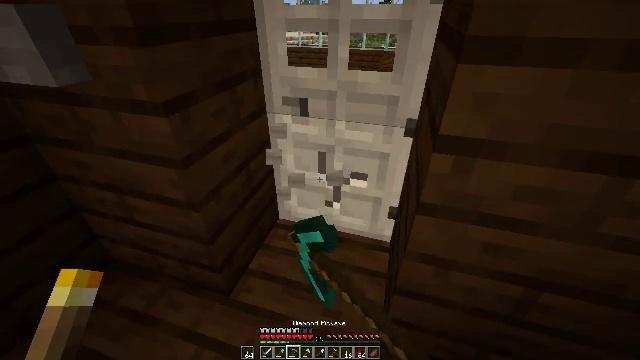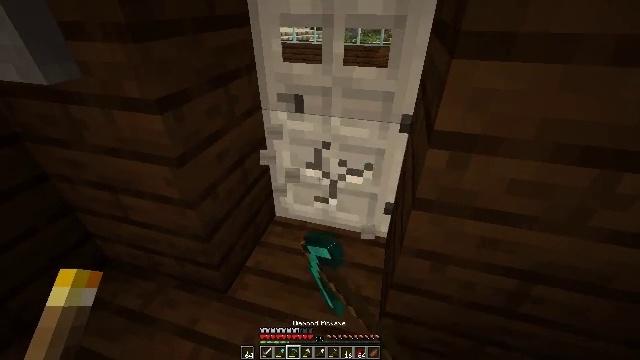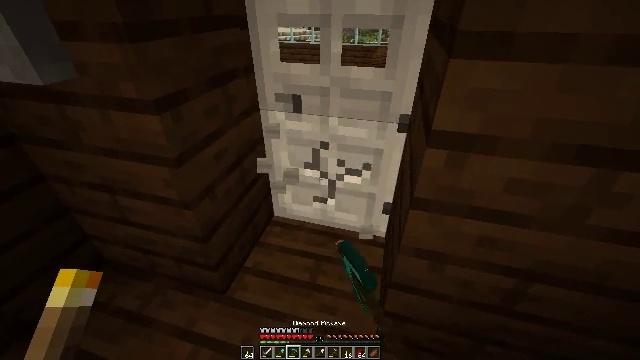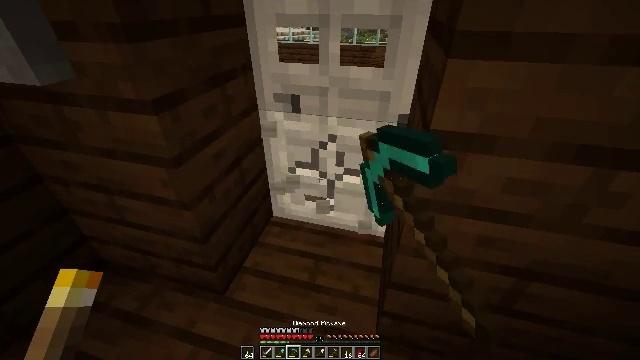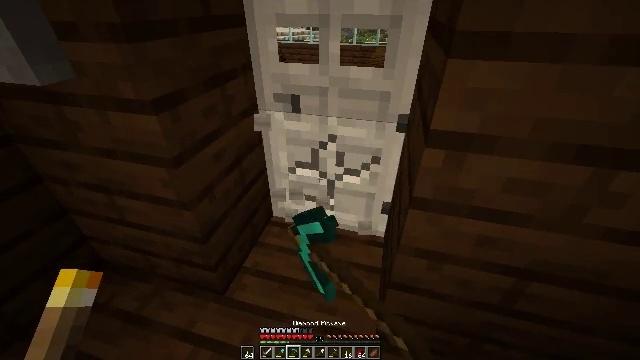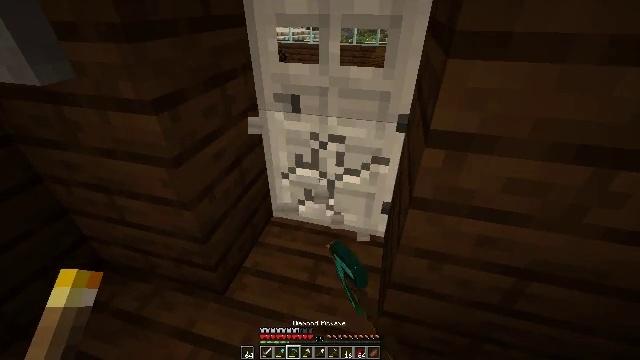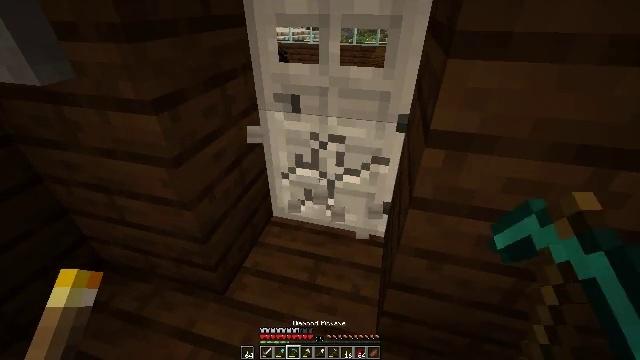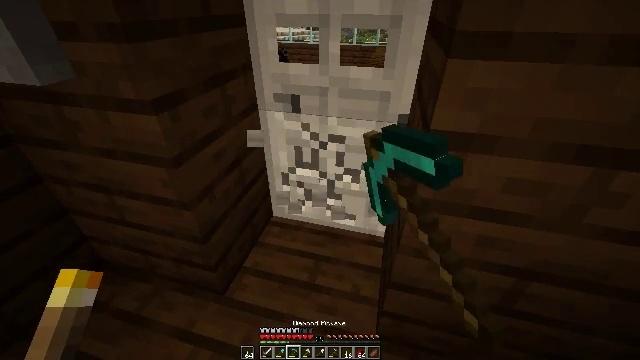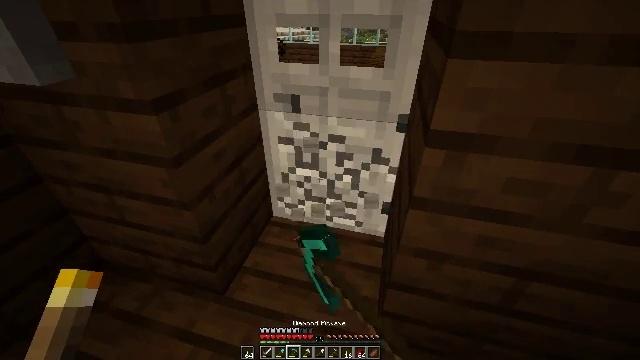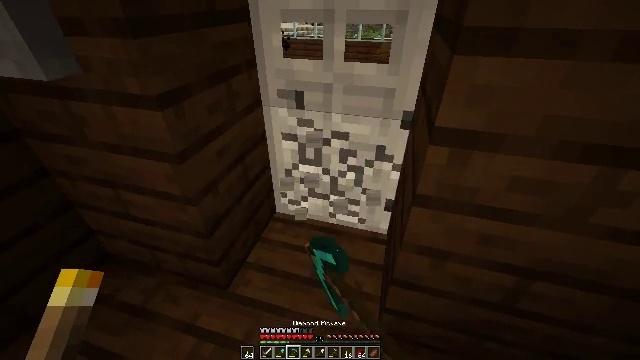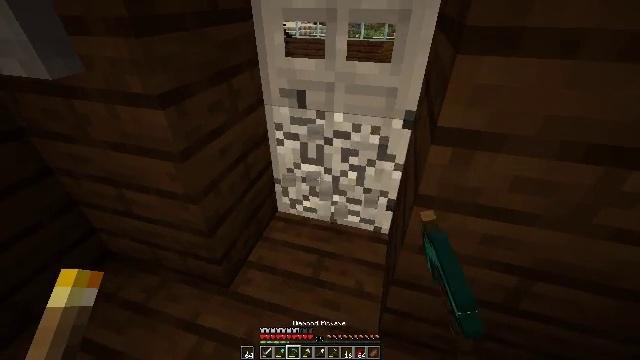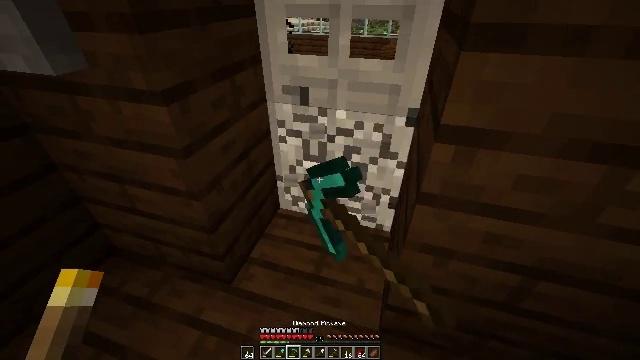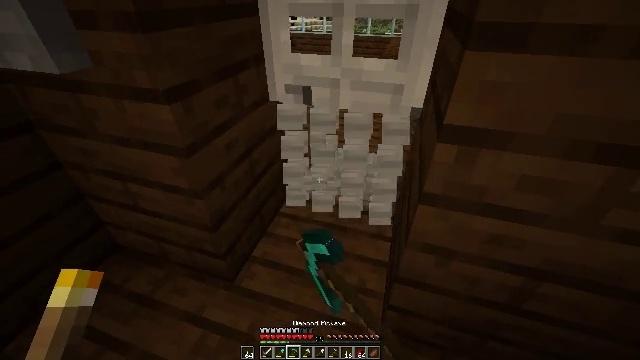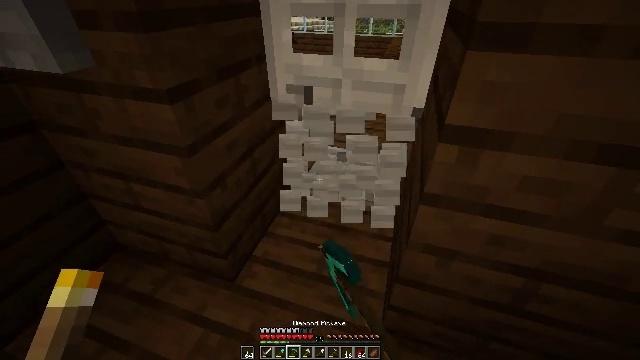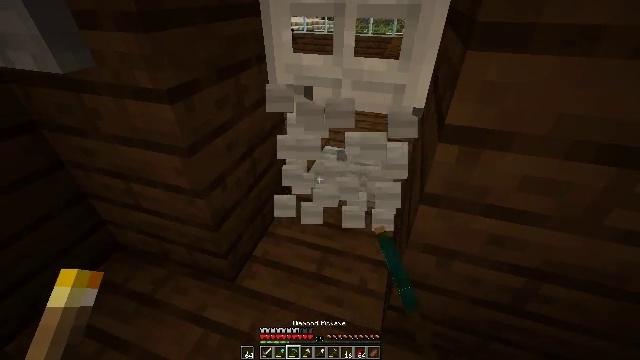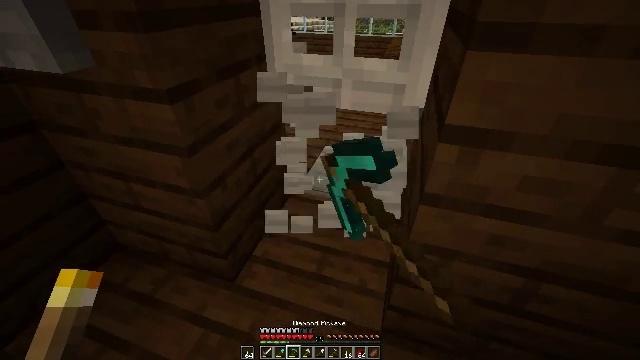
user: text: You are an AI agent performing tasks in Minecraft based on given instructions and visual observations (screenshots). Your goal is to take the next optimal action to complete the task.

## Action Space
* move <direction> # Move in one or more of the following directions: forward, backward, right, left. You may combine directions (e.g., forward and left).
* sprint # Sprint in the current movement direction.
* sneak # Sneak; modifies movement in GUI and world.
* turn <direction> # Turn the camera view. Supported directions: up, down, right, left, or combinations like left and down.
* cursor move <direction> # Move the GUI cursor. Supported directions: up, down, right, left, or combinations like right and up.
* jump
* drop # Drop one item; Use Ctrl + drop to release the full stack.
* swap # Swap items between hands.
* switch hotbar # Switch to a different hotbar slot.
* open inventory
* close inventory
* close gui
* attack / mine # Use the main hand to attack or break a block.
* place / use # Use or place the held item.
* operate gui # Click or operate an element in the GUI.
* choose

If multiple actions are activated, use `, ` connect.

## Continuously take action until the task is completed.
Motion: motion action
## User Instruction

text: Left click on the iron door to break it.
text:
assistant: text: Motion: turn right, attack / mine
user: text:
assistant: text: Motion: attack / mine
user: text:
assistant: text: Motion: attack / mine
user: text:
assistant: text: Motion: attack / mine
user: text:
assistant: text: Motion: attack / mine
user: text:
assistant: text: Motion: attack / mine
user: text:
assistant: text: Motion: attack / mine
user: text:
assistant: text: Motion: attack / mine
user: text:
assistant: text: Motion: attack / mine
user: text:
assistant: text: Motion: attack / mine
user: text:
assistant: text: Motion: attack / mine
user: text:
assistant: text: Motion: attack / mine
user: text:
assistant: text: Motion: attack / mine
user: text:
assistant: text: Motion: attack / mine
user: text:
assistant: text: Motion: attack / mine
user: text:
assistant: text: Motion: attack / mine
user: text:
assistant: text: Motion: attack / mine
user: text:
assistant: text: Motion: attack / mine